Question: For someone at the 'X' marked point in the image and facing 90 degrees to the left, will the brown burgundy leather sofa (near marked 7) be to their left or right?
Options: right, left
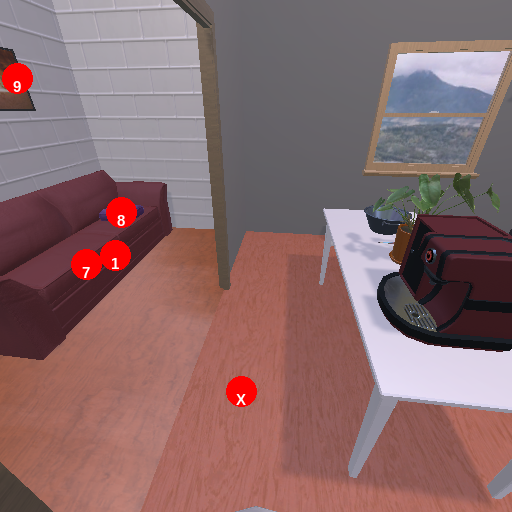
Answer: right